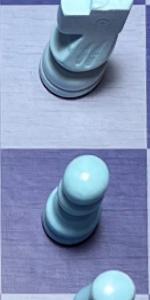
Label: Pawn_White